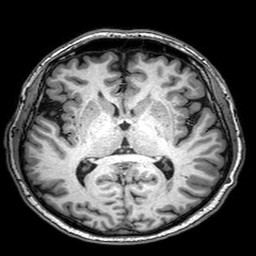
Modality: T1w
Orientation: coronal
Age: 69
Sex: male
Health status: healthy
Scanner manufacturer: philips
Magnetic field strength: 3 T